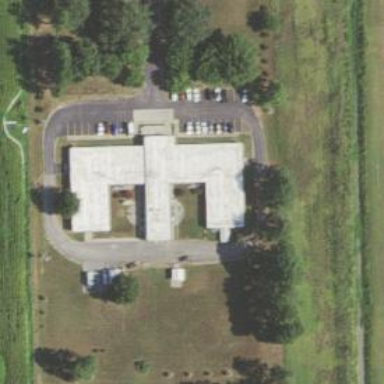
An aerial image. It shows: Nursing home.